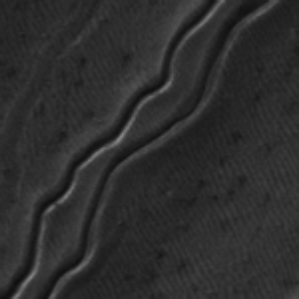
Label: frost